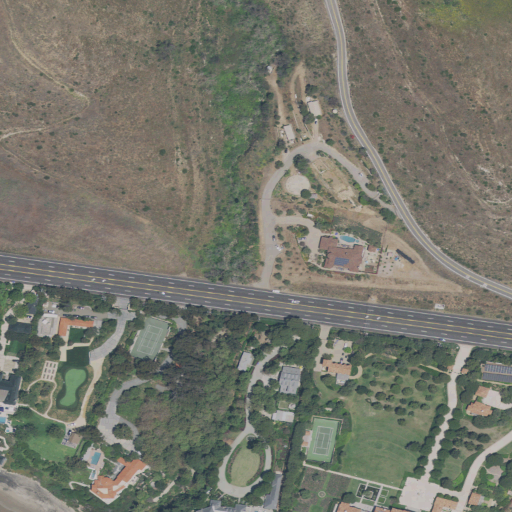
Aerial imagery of valley in California named Los Alisos Canyon containing grassland, open development, low intensity development, shrub, and medium intensity development